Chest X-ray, PA view. Patient: 63 years old, sex M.
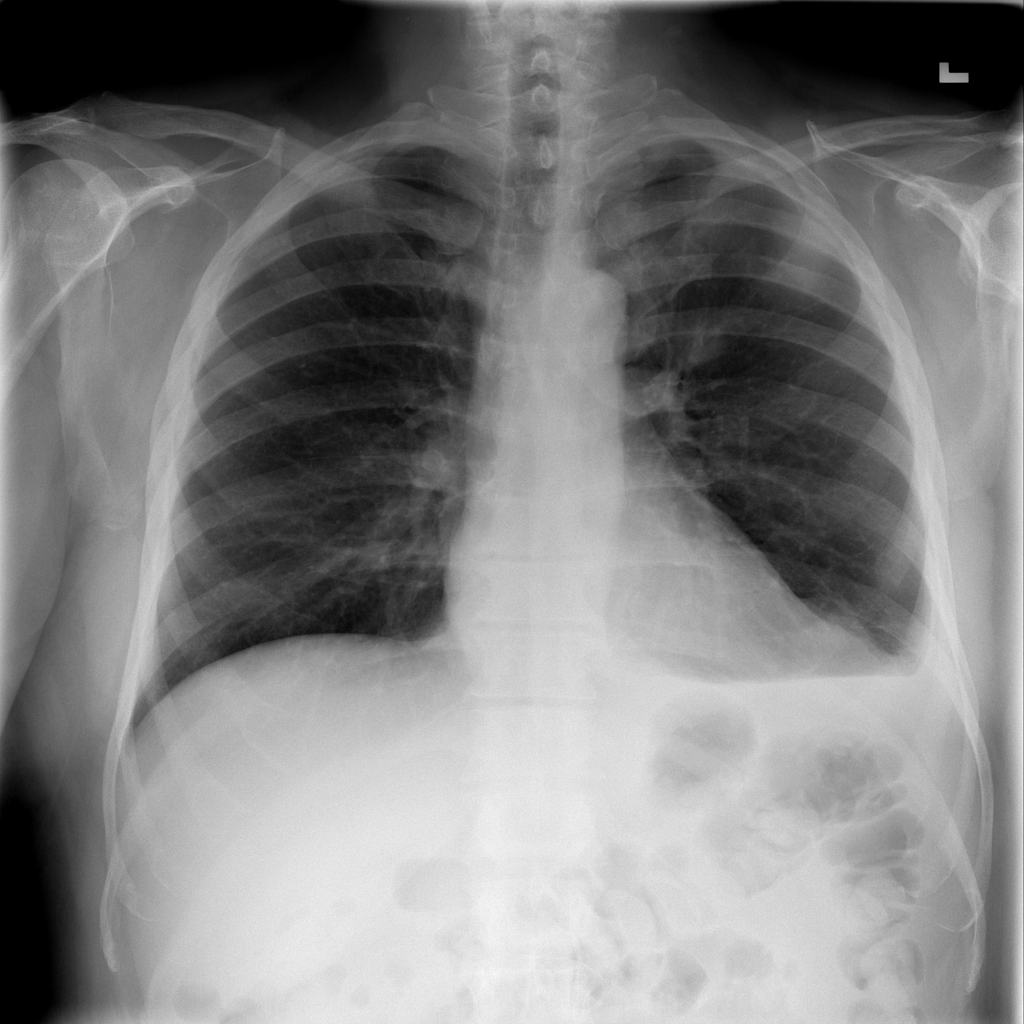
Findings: Atelectasis, Consolidation, Effusion, Infiltration, Pleural_Thickening